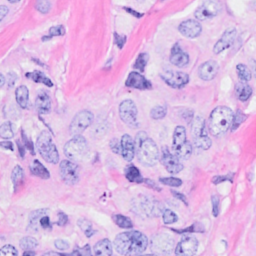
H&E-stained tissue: Breast